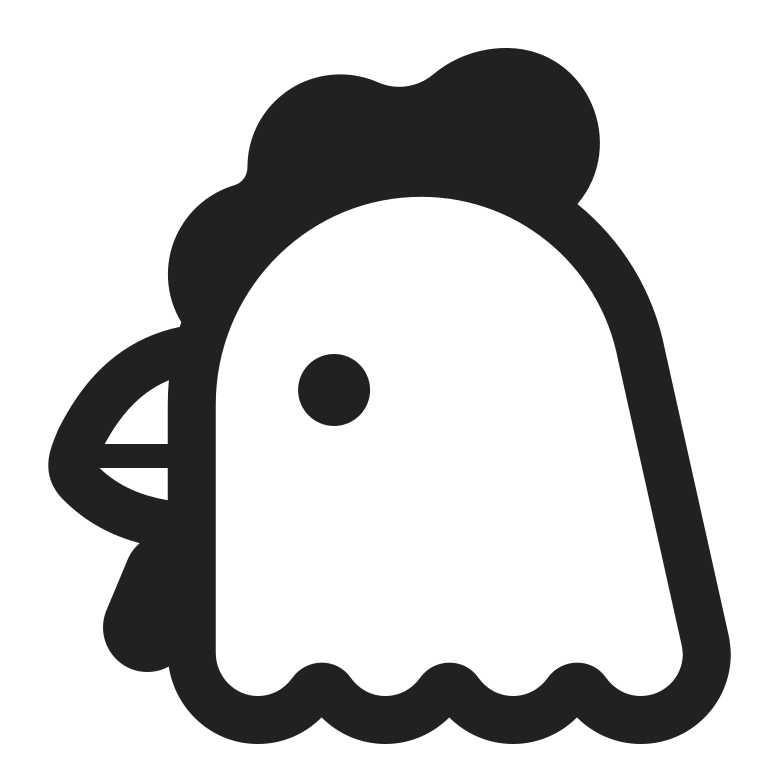
chicken high contrast